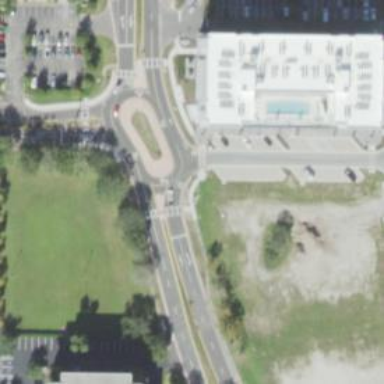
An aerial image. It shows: Tertiary road that leads to roundabout.